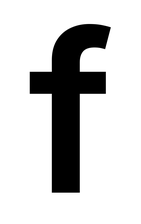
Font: Inter_SemiBold